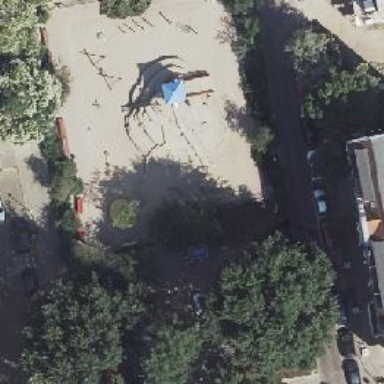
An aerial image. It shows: Playground with sand slide.